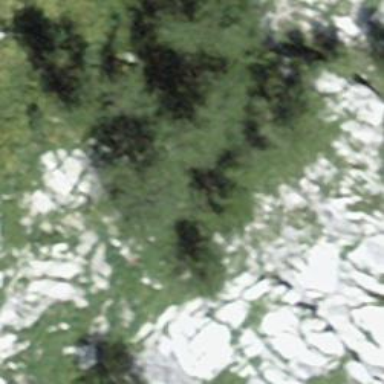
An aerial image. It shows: Cliff in nature.